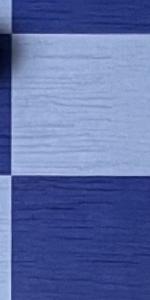
Label: Empty